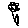
Label: flower